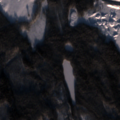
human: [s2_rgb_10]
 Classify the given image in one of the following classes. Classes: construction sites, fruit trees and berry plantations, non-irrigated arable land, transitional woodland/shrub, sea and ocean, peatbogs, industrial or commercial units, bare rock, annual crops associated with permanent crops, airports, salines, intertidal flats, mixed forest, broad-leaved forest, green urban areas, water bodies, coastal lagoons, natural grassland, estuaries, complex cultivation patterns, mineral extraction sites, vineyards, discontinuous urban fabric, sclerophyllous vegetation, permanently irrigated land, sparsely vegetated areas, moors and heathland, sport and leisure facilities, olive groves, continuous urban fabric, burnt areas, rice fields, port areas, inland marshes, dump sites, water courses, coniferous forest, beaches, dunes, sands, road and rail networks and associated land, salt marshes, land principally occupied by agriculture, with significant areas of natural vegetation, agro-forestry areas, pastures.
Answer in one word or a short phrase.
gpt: coniferous forest, mixed forest